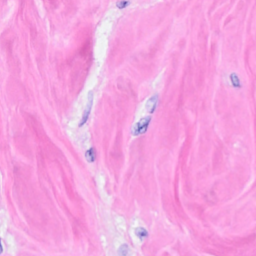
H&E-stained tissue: Breast